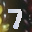
Label: 7